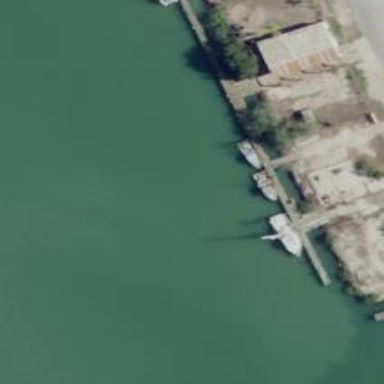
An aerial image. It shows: Dock located along the waterway.